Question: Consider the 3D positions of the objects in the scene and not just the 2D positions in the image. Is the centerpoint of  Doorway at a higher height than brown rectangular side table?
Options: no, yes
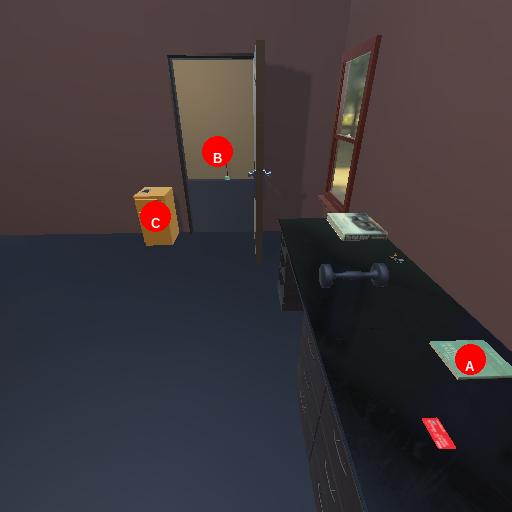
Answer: no